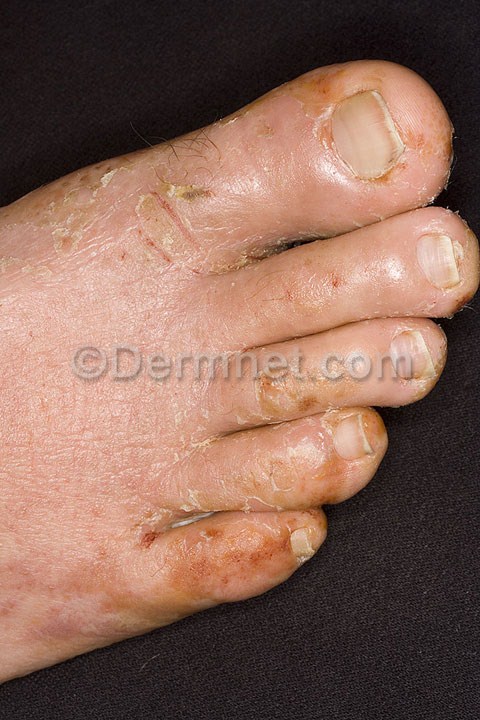
Disease: Eczema Photos